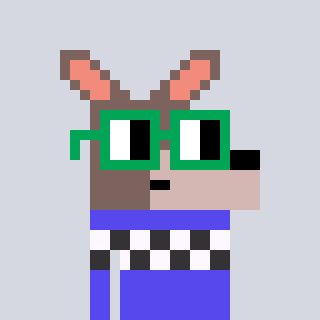
a pixel art character with square green glasses, a kangaroo-shaped head and a computerblue-colored body on a cool background